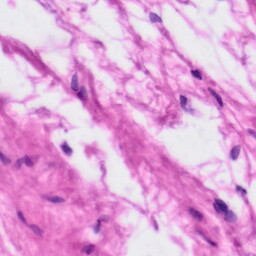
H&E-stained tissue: Tonsil